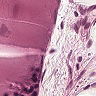
Metastatic tissue present: no